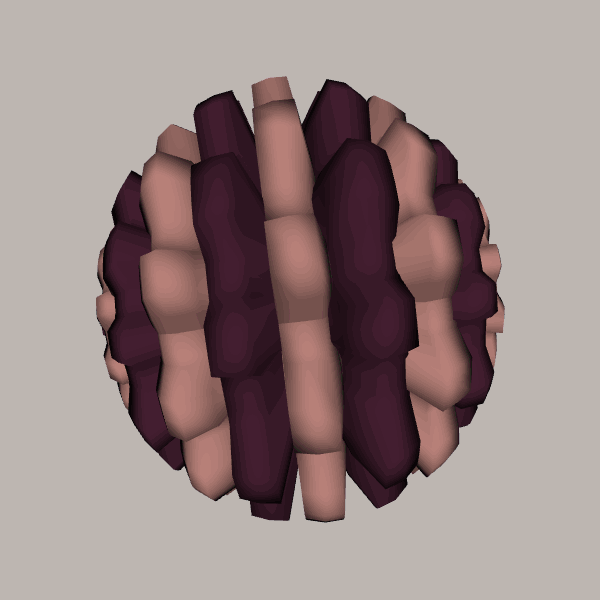
Background: light